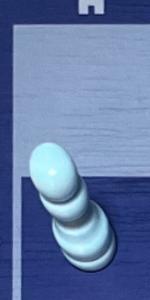
Label: Pawn_White